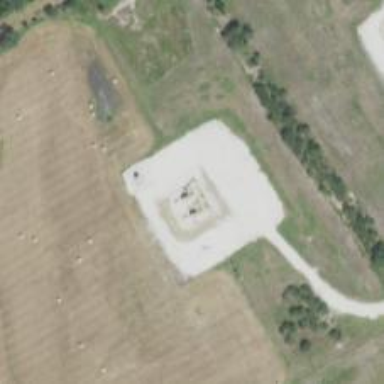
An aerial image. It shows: Petroleum well.